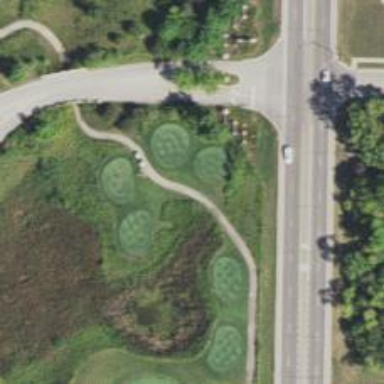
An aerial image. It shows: Pathway for golfing.